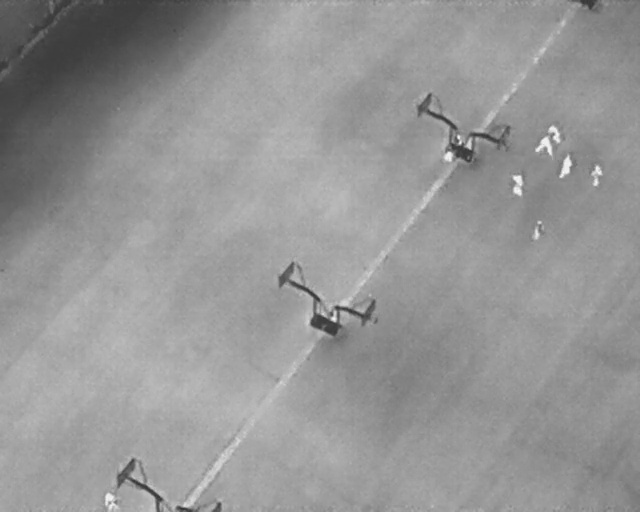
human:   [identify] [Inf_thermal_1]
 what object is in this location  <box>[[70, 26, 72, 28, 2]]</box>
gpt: <ref>1 small person at the top right</ref>

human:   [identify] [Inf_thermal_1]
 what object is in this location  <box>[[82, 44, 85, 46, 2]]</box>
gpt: <ref>1 medium person at the right</ref>